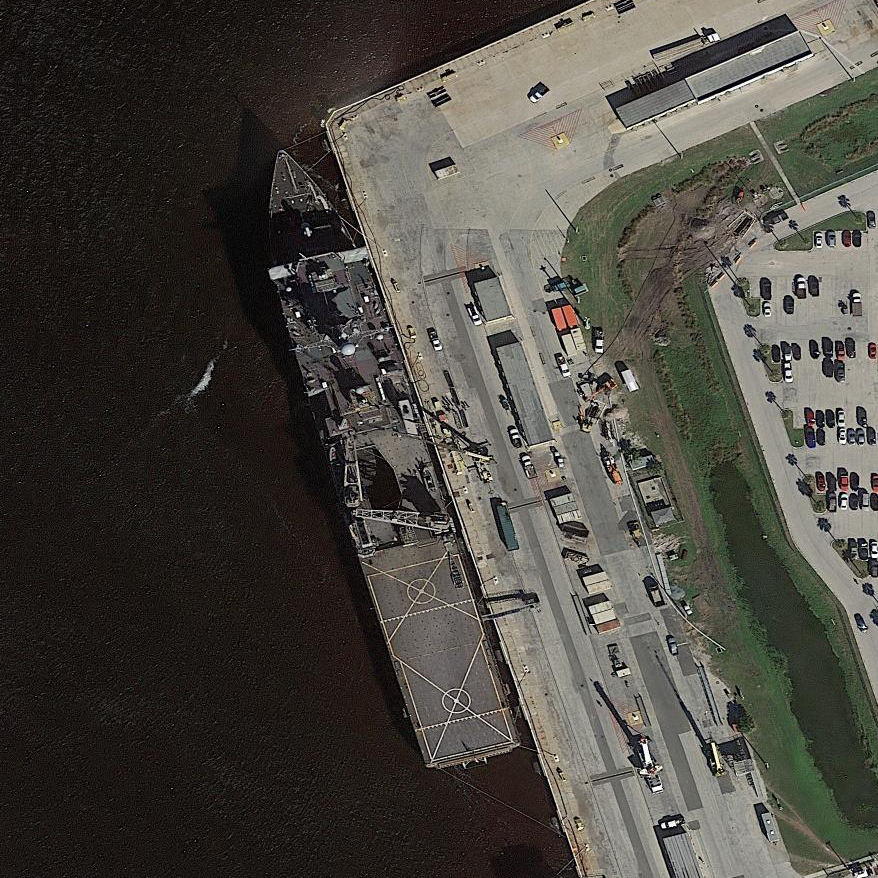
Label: combat